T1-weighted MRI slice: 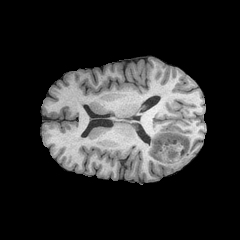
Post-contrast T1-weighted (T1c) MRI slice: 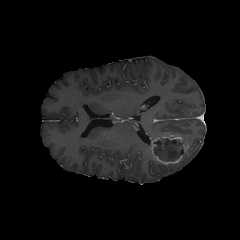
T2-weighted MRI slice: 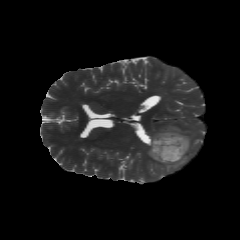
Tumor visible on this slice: yes